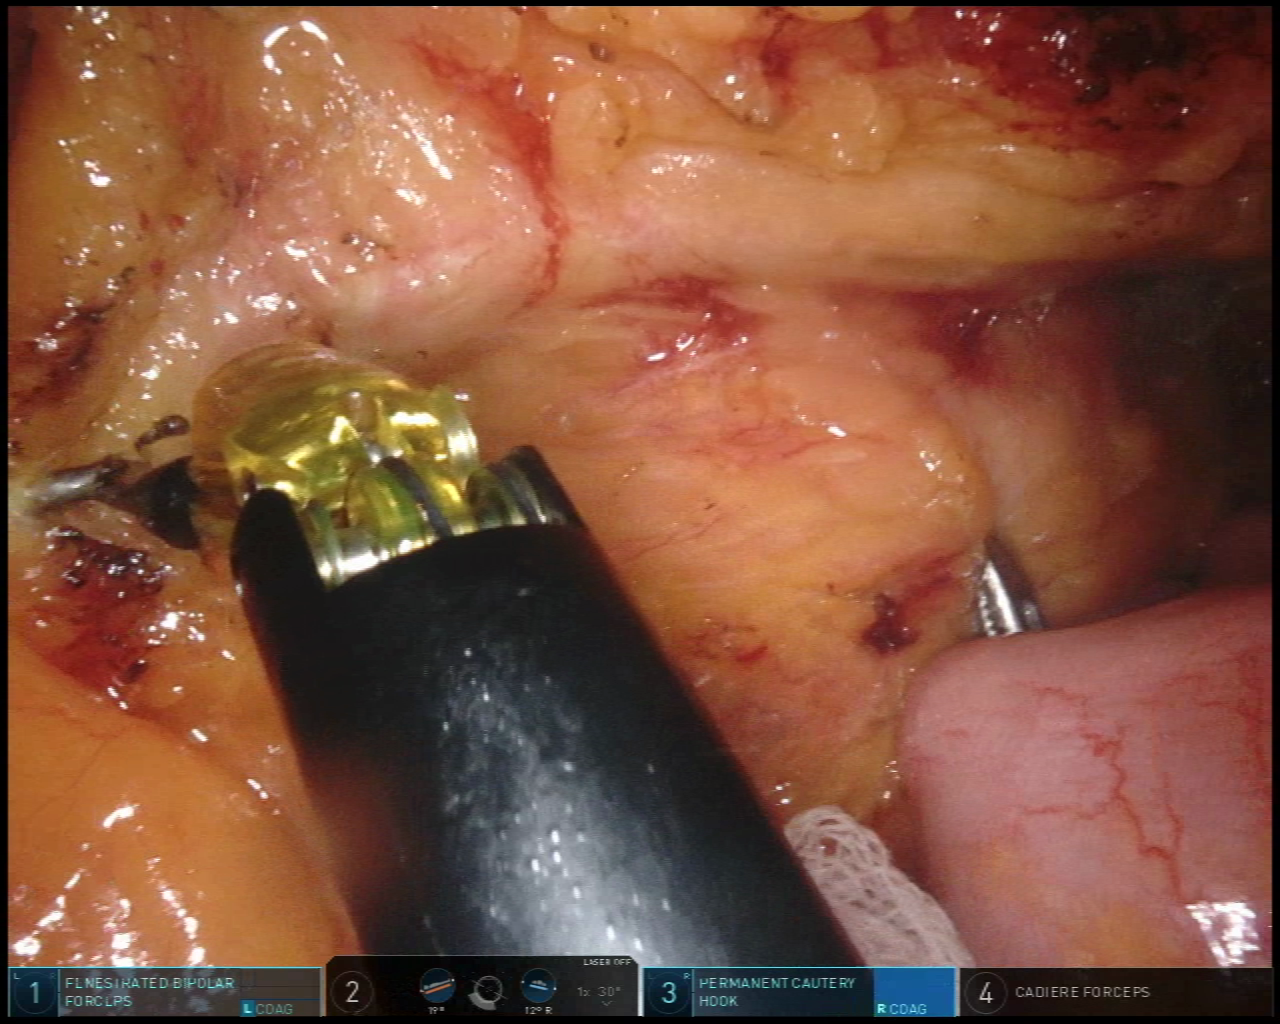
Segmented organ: inferior_mesenteric_artery
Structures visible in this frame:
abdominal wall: no
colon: no
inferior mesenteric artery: yes
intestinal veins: no
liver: no
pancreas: no
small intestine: yes
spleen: no
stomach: no
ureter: no
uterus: no
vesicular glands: no